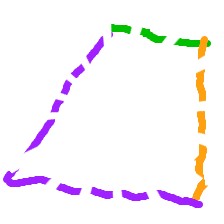
Shape: trapezoid